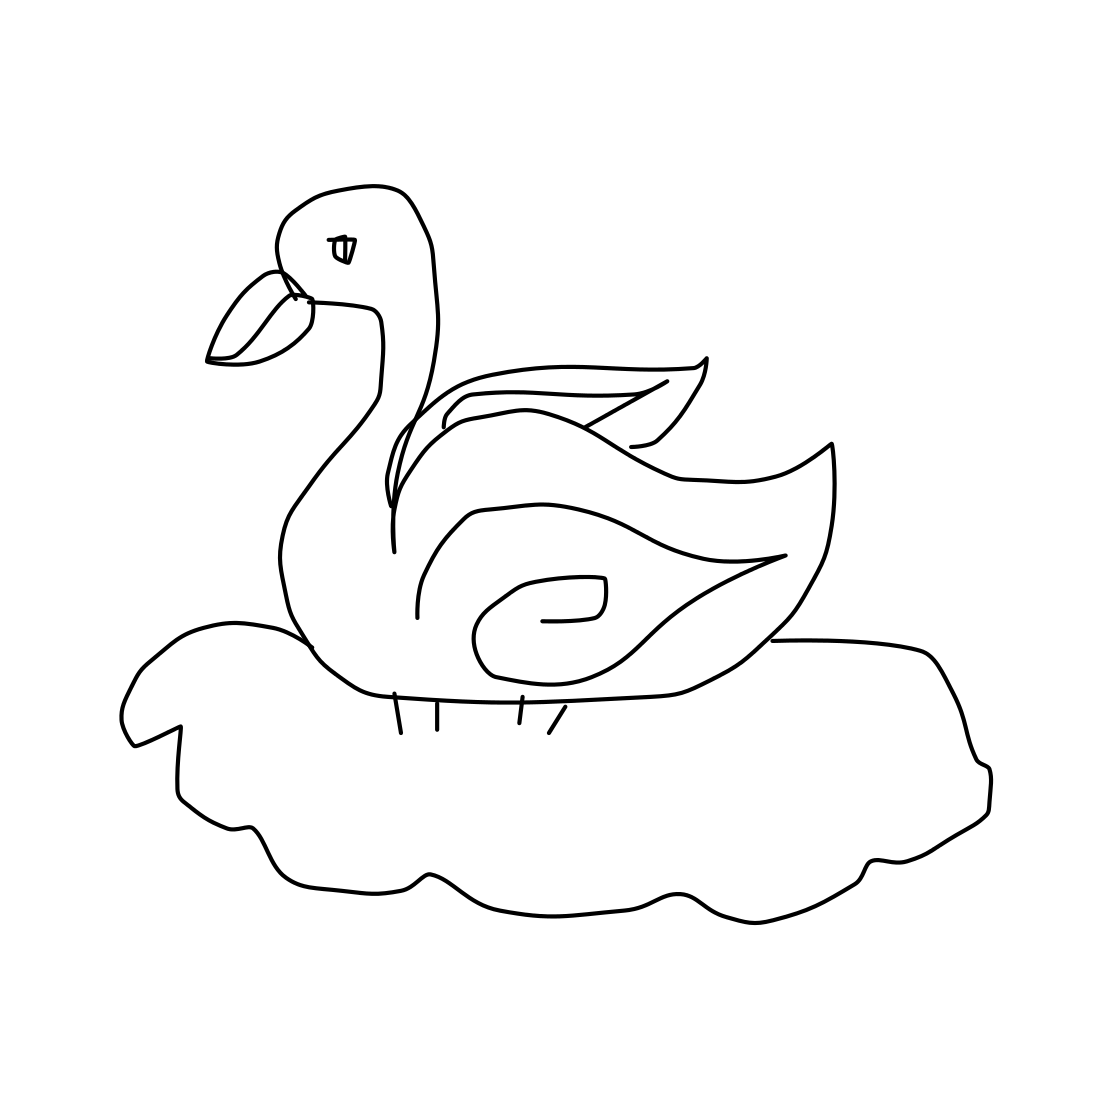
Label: duck